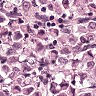
Metastatic tissue present: yes